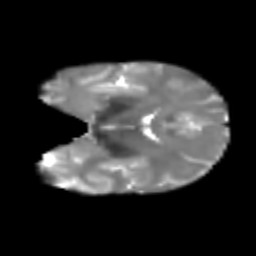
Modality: T2w
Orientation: coronal
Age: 29
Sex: male
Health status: healthy